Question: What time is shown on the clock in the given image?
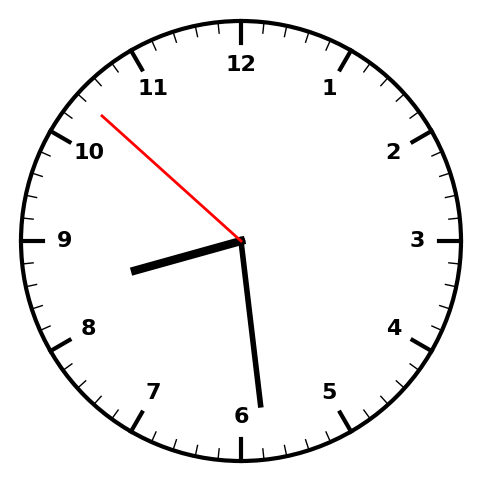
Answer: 08:28:52